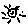
Label: sun